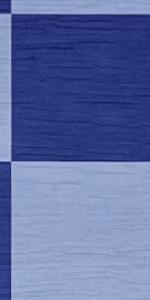
Label: Empty